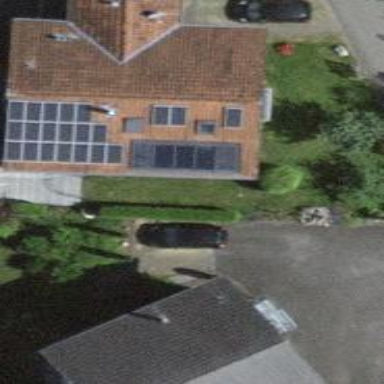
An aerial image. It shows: Solar power generator using photovoltaic method with solar photovoltaic panel types.